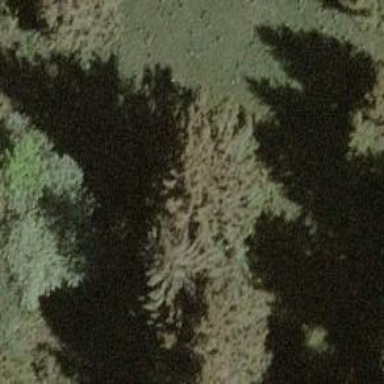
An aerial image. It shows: Single tag "natural: tree."